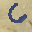
Label: 6